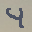
Label: 4